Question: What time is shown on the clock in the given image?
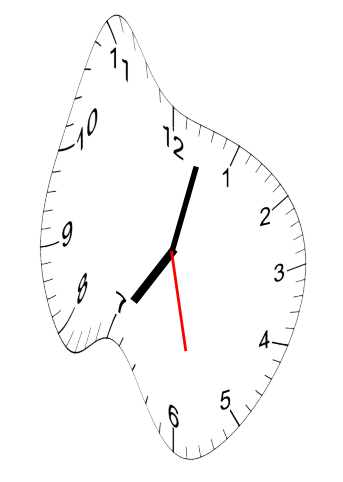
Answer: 07:02:28